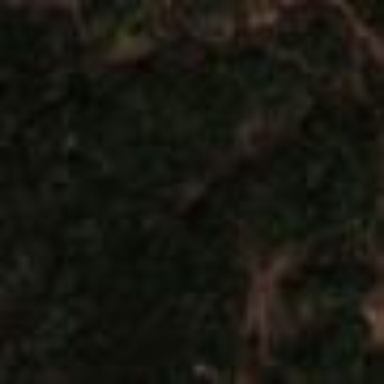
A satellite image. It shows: Forest area.